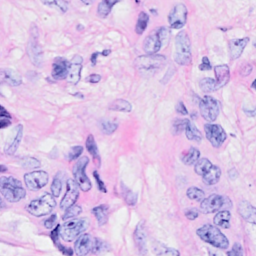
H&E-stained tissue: Breast